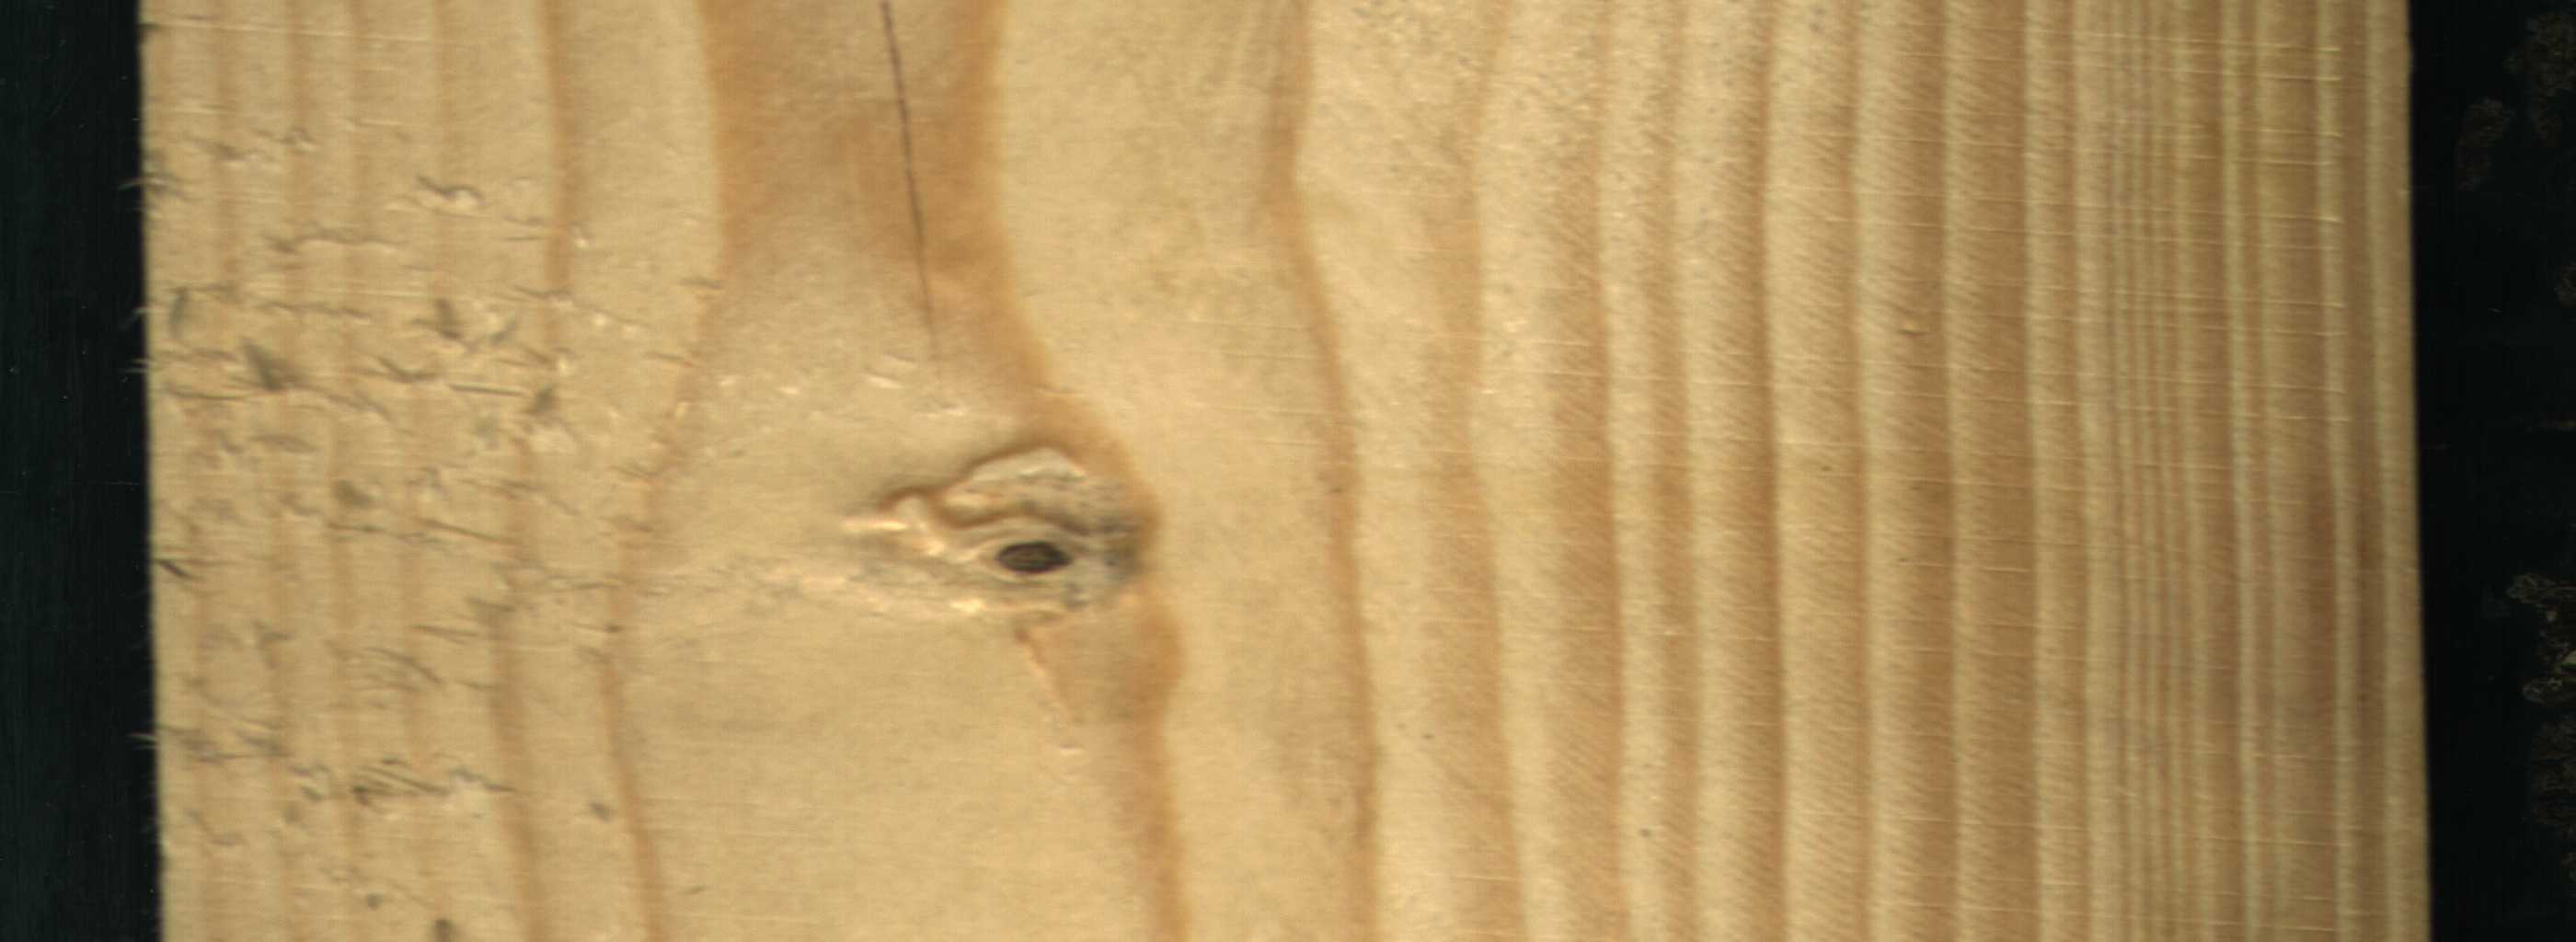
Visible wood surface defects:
Crack
Dead_Knot